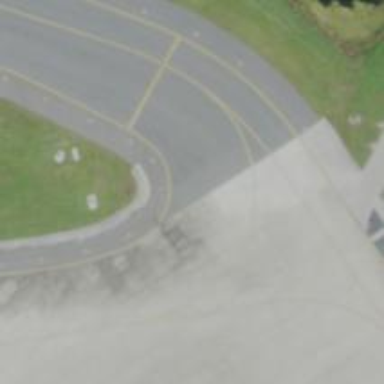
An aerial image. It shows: View of taxiway at the airport.